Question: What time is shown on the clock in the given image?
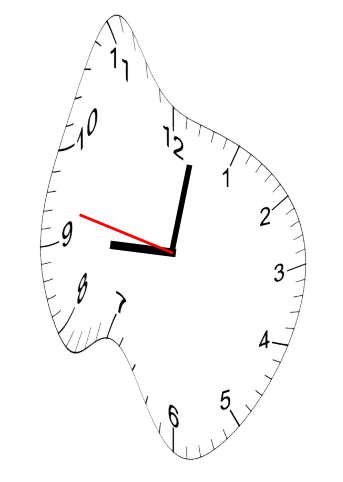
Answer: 09:01:47